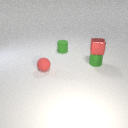
small green metal cylinder in front of small green rubber cylinder